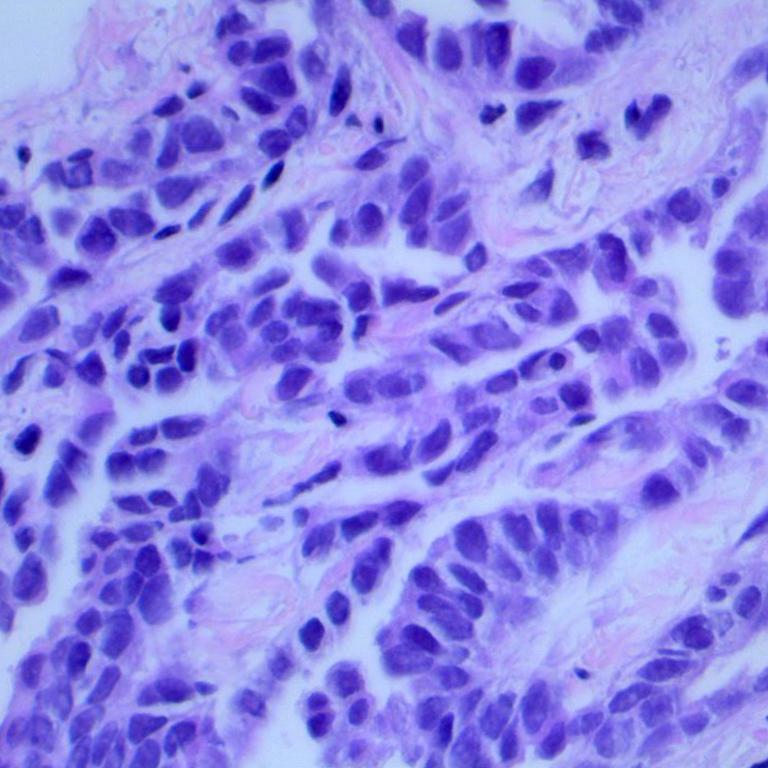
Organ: lung
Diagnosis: adenocarcinomas